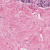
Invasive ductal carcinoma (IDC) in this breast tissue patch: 0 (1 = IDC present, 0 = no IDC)